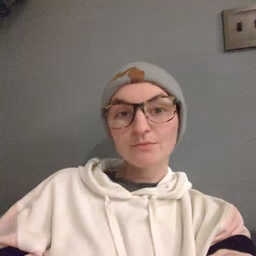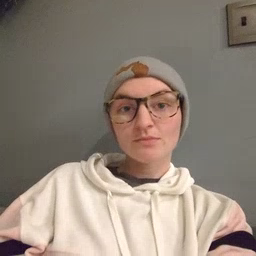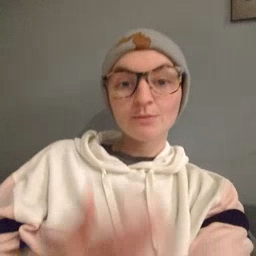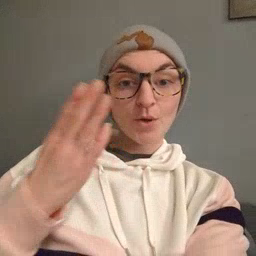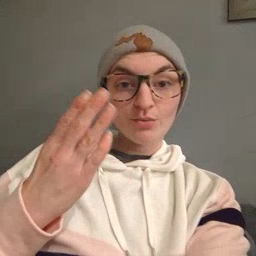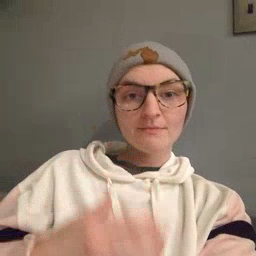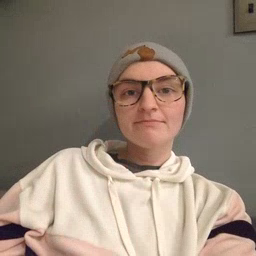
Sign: morning